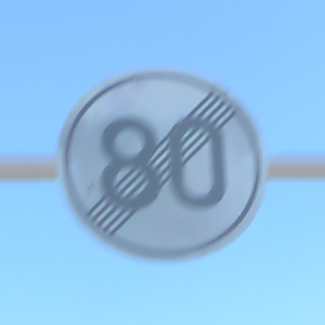
Verkehrszeichen: EndeGeschwindigkeit80
Umgebung: Outdoor, Nature
Tageszeit: MorningAfternoon
Wetter: PartlyCloudy
Licht: Natural
Jahreszeit: NotSpecified
Kontrast: HighContrast